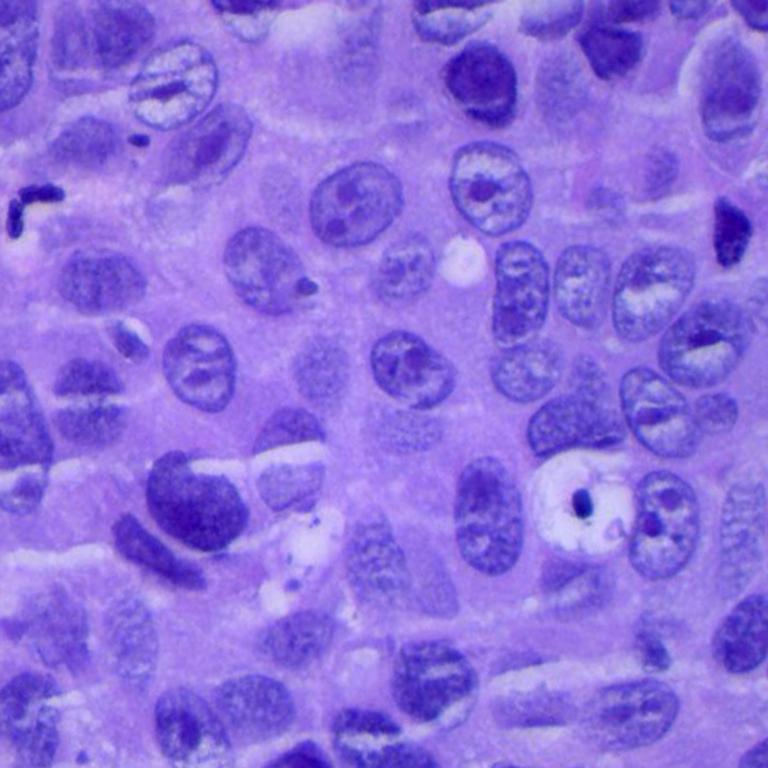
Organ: lung
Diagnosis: squamous carcinomas